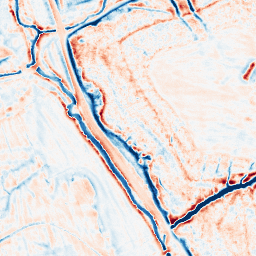
Category: edge_preserving
Decomposition family: bilateral
Decomposition parameters: d: 15
sigma_color: 150
sigma_space: 25
Upsampling method: edge_directed
Upsampling parameters: scale: 4
Upsampling scale: 4